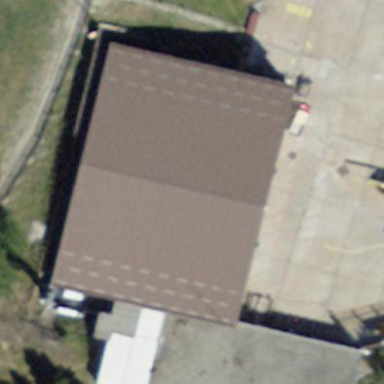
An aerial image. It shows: Hangar building.